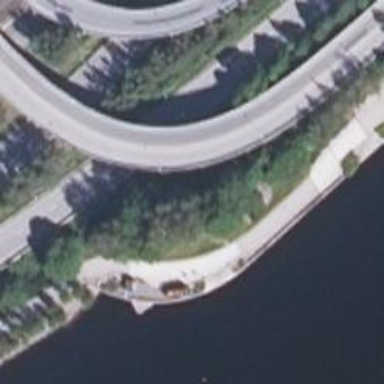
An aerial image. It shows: Asphalt surface bridge for trunk link highway.